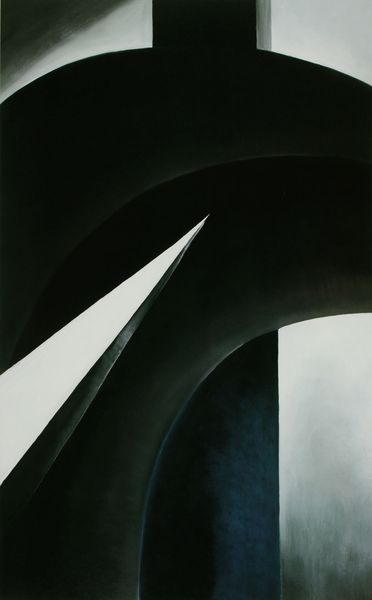
Titel: Schwarz, Weiß und Blau
Künstler: Georgia O'Keeffe
Institution: Privatbesitz
Schlagwörter: blau, dunkel, schatten, weiß, dreieck, grün, ausschnitt, grau, hell, licht, schwarz, säule, gebäude, malerei, muster, architektur, brücke, sonne, blatt, rund, skulptur, düster, bogen, moderne, abstrakt, flächen, modern, formen, linien, kuppel, detail, glanz, metall, aufgang, abstraktion, tor, foto, bögen, eingang, eisen, helligkeit, dom, linie, form, senkrecht, halbkreis, blaugrau, farbverlauf, objekt, rundung, spannung, new york, keeffe, keefee, o'eeffe, georgia, georgia o'eeffe, georgia o'effee, studie in schwarz und weiß